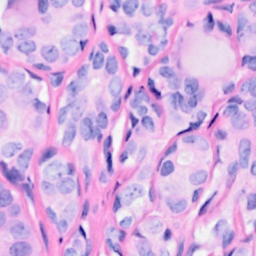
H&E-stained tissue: Breast